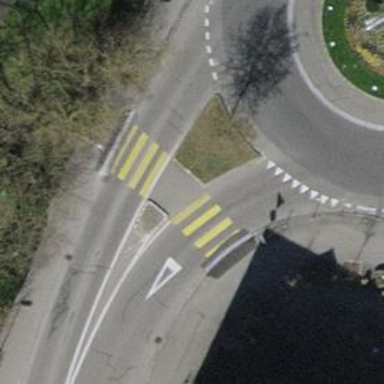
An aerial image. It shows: Marked zebra crossing with island in the middle.